Question: The image below (at the very bottom) is the file structure for the site I'm building, where I can't connect the CSS file properly.
In directory Public/Admin/ there is a file login.php. From login.php, I use the following function call...
to get the header for the login.php page.
The function it calls in the (Includes/functions.php file) is this
'''
function include_layout_template($template=""){
include(SITE_ROOT.DS.'public'.DS.'layouts'.DS.$template);
}
'''
which gets the admin_header.php file from the LAYOUT directory. I know the admin_header.php is loading properly into the login.php file using this function call because the html of the admin_header.php file is appearing when i load login.php. However, the admin_header.php file also has the link to the main.css file in the StyleSheets directory
'''
<link href="../stylesheets/main.css" media="al" rel="stylesheet" type="text/css"/>
'''
Although, as mentioned, admin_header.php is being incorporated into public/Admin/login.php, the stylesheet is not working.
Looking at the directory structure below, is there something wrong with my link to the stylesheet?

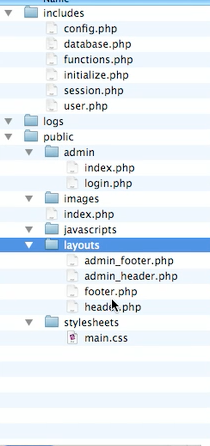
Answer: It's not the relativity of the file location that is your problem. You have 'media="al"' when it should be 'media="all"'. This should fix it.